Question: So I have an excel sheet which looks like the following: (Ive taken out all the irelevant information)

Column 'D' is a formula that has been dragged down to all cells (changing the row number):
'=IF(A2 = "",$D1-C2,A2 - C2)'
If you see cell 'D6' you will notice it has some sort of error. Ive included 2 examples. The bottom half of the table is working correctly with the same formula. The first section is not working and I assume its because of the 0.985, it seems to only happen when its above 0.9 but below 1.
Is anyone able to help figure out what the issue is?
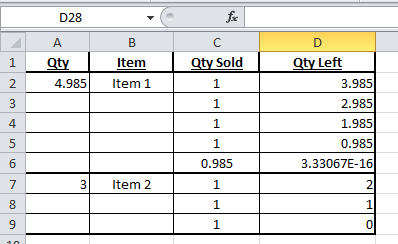
Answer: Looks like a rounding error on floating point numbers (see <URL>. You can resolve this issue by using 'round' on certain number of decimal places, e.g.
'round(D6, 3)' would round D6 to the 3 decimal places for better precision, if that is what you need.